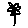
Label: flower